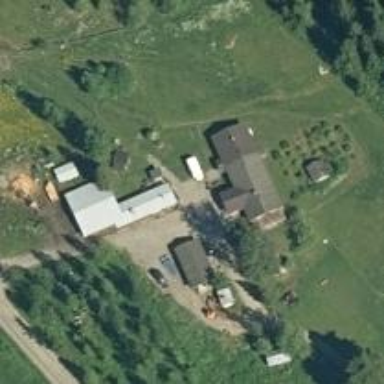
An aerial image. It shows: Farmyard area.